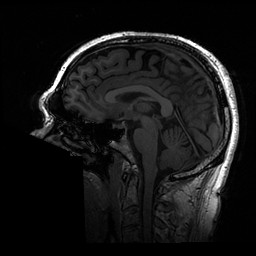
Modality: T1w
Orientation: axial